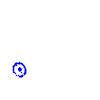
Particle: proton